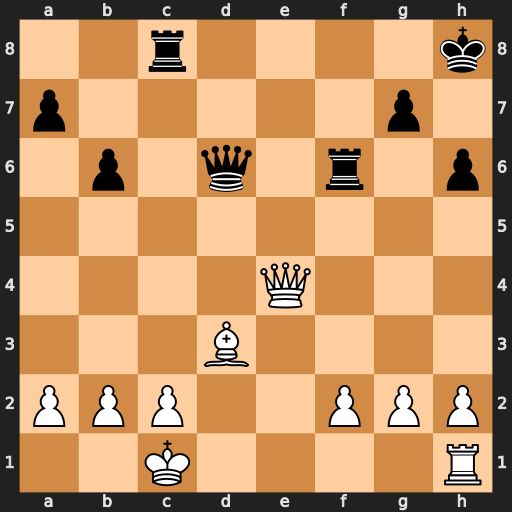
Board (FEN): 2r4k/p5p1/1p1q1r1p/8/4Q3/3B4/PPP2PPP/2K4R
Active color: w
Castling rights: -
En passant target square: -
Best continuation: Qh7#